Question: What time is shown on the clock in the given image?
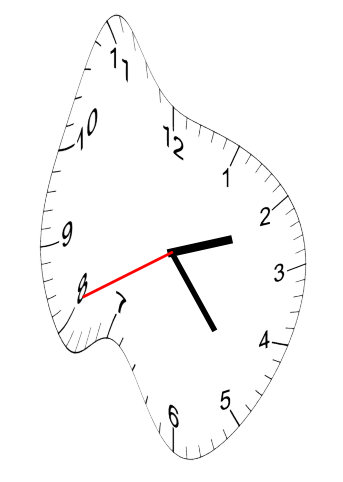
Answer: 02:23:41